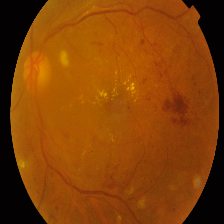
Diabetic retinopathy grade: Proliferative DR